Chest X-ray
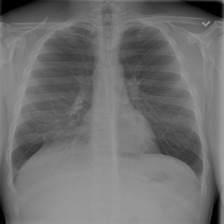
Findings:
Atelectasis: negative
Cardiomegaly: negative
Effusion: negative
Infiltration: positive
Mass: negative
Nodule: negative
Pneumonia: negative
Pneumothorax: negative
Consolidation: negative
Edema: negative
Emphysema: negative
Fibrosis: negative
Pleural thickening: negative
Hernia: negative